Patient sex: F
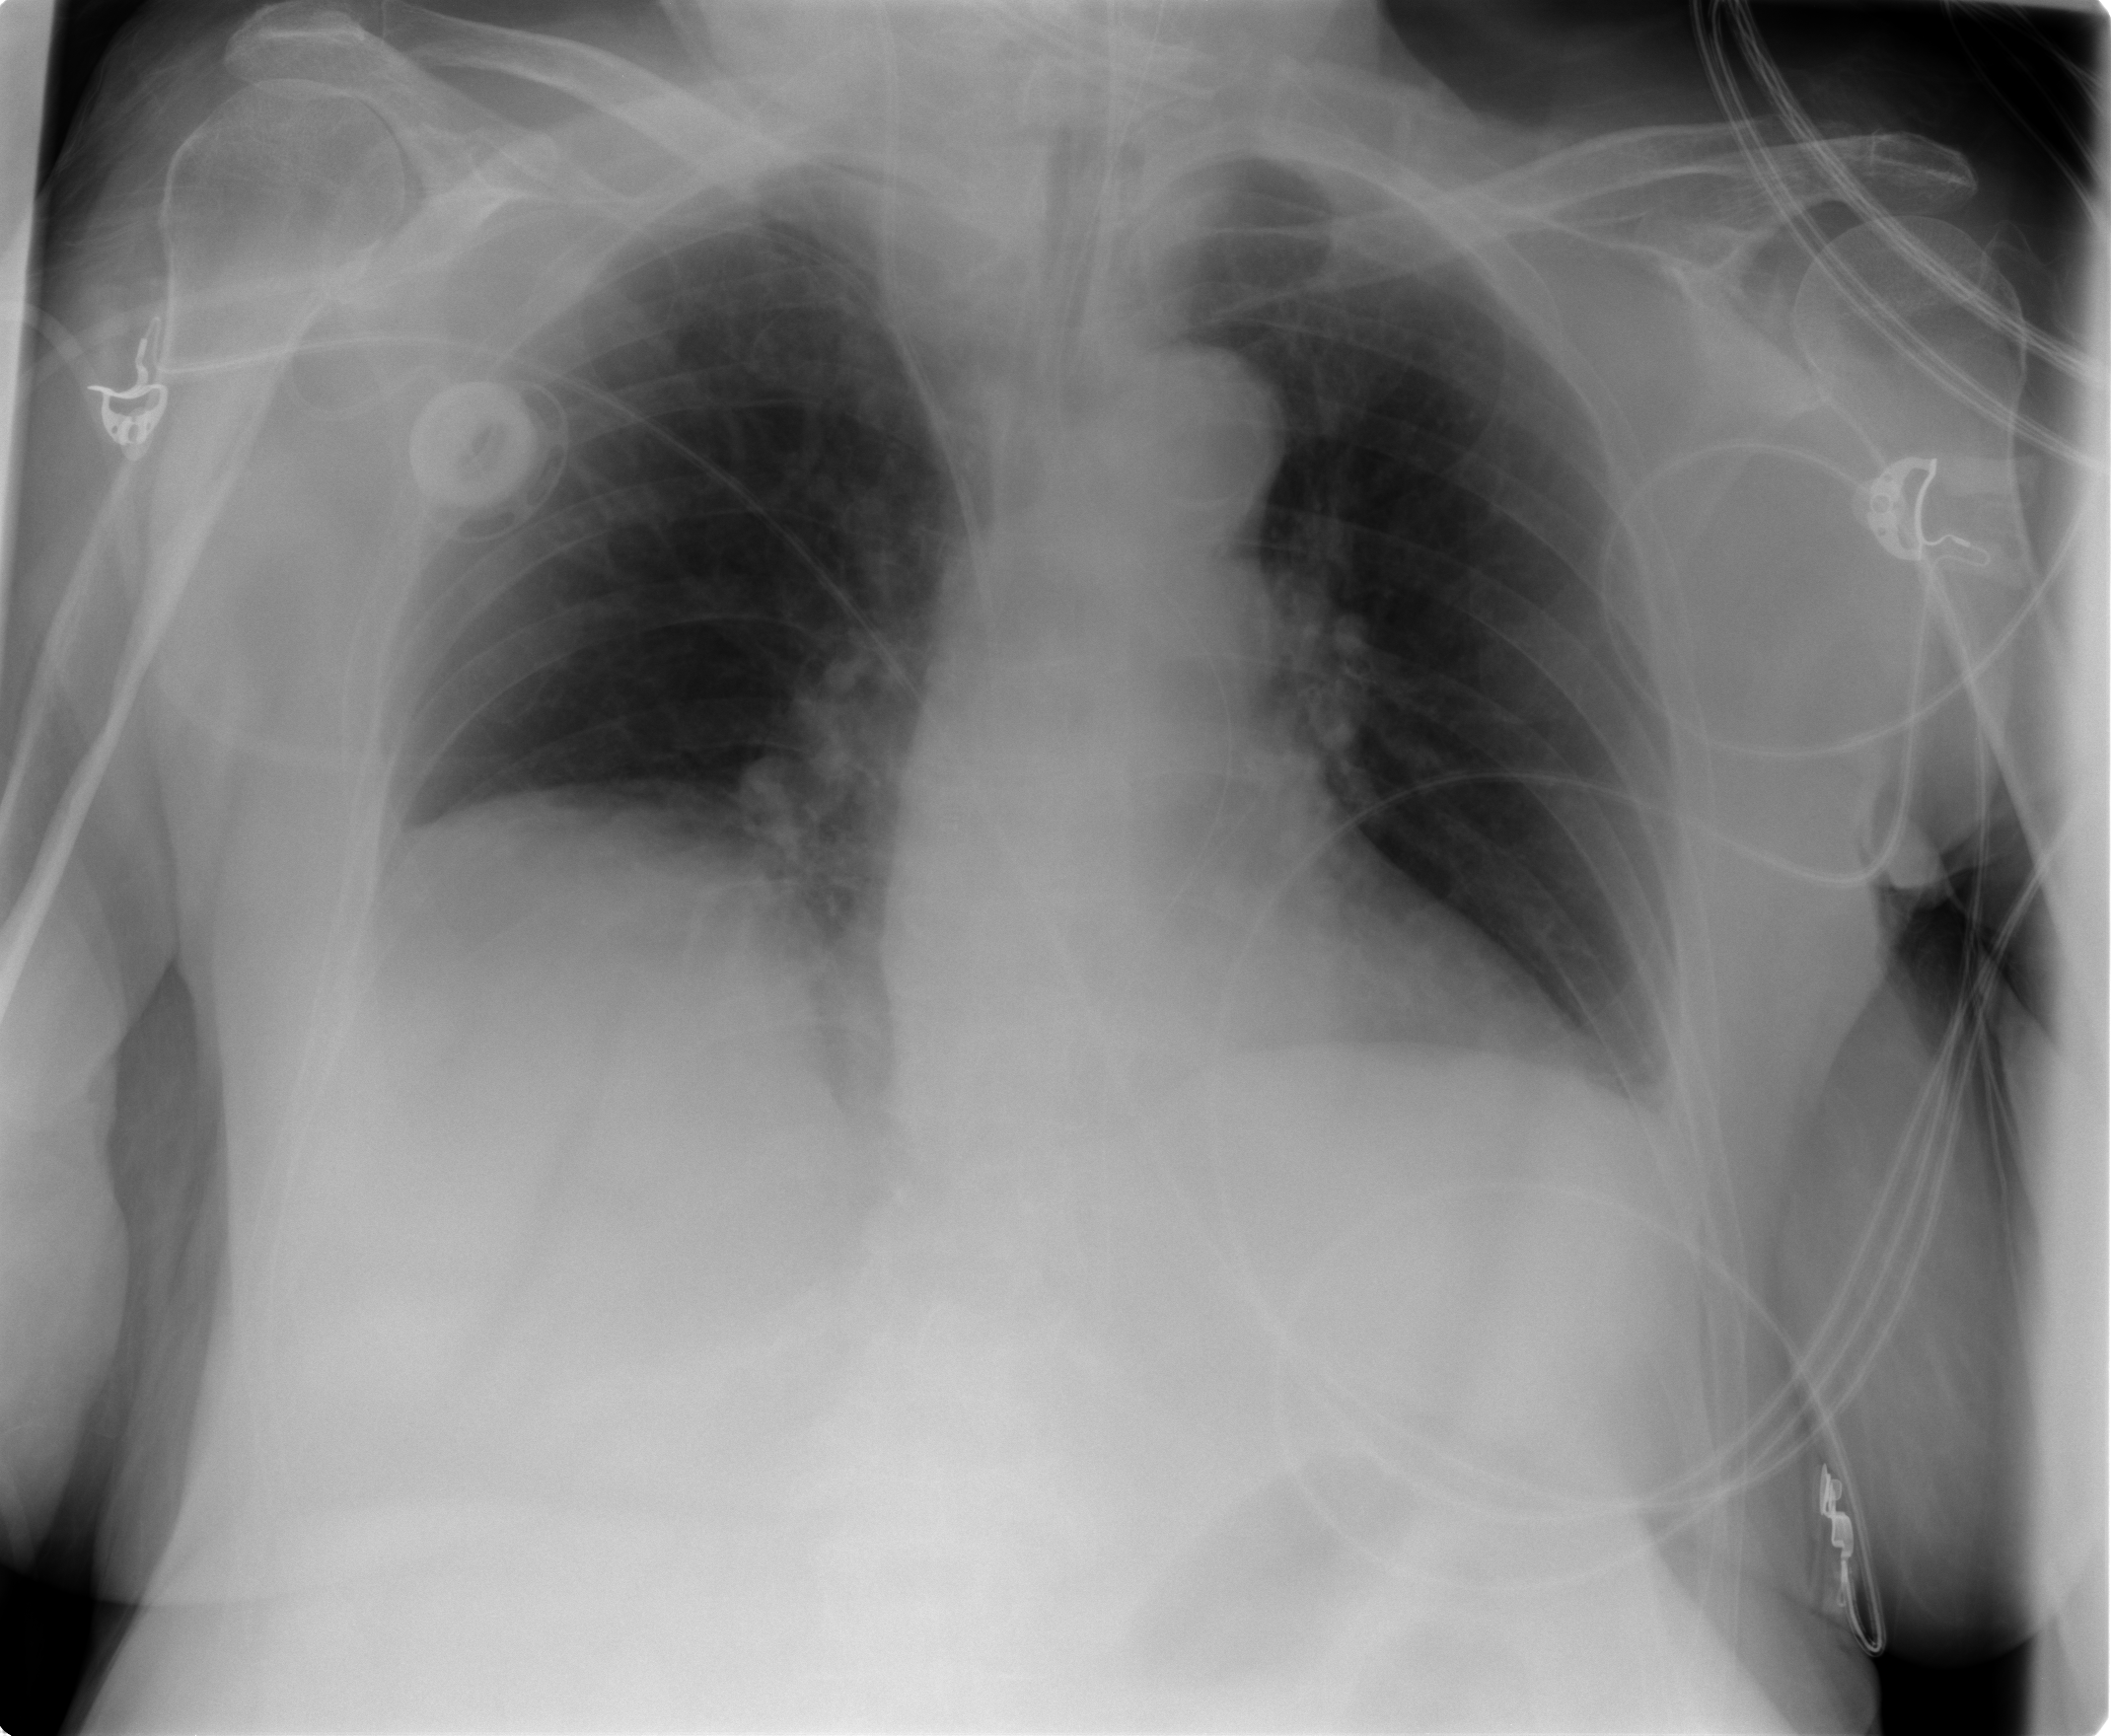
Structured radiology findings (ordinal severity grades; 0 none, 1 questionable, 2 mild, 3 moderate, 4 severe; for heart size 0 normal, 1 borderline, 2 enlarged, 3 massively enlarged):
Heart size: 0
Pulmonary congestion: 0
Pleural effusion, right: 1
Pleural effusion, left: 1
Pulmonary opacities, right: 0
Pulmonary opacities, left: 0
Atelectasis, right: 1
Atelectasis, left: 1